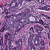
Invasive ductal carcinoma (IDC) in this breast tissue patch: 1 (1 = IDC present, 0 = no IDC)